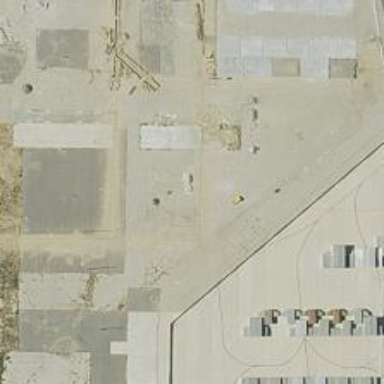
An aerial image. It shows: Image of taxiway at airport.